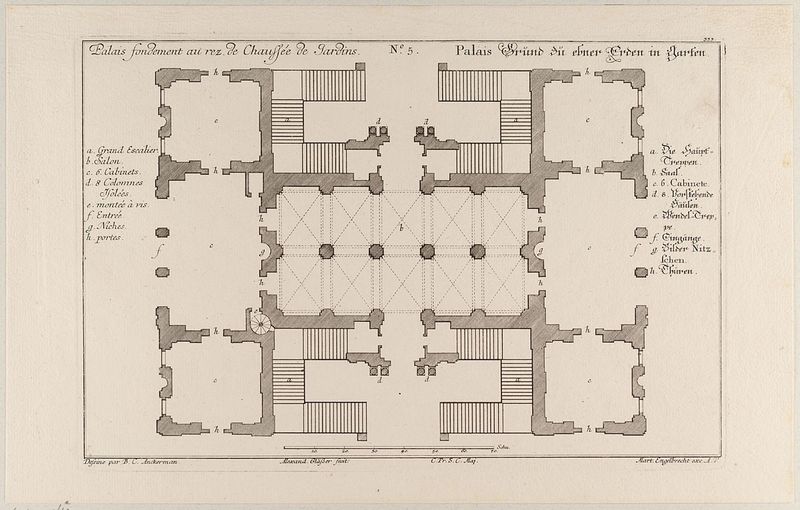
Titel: Grundriss des Palastes im Großen Garten in Dresden
Künstler: Martin Engelbrecht
Standort: Hamburg
Institution: Museum für Kunst und Gewerbe Hamburg
Schlagwörter: skizze, säule, tür, zeichnung, schloss, alt, barock, garten, papier, grafik, graphik, treppe, fotografie, photographie, eingang, burg, palast, druckgraphik, druckgrafik, radierung, entwurf, lustschloss, plan, schlösser, grundriss, palais, parks, gerippt, historische, reproduktionen, barockzeit, barockzeitalter, druckerzeugnisse, architekturdarstellungen, gebäude, örtlichkeit, straße, stätte, gebäudes, gärten, ornamentstich, vorlageblätter, gartenpalais